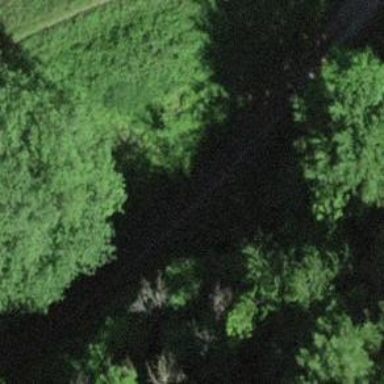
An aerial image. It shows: Path with grade3 tracktype.